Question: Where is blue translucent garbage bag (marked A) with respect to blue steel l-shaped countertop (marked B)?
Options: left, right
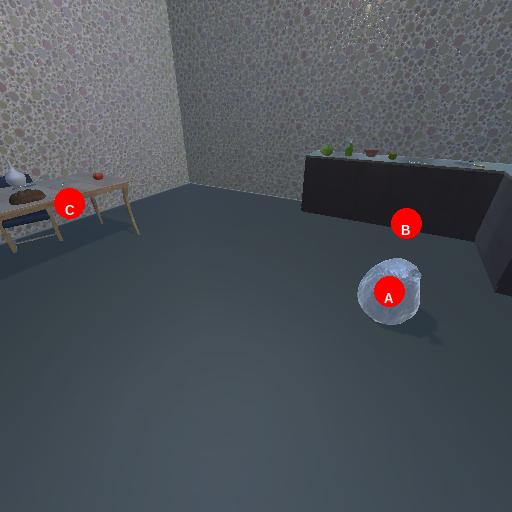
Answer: left